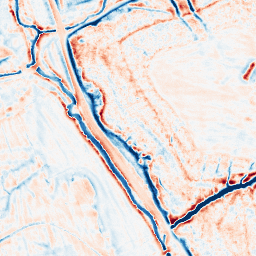
Category: edge_preserving
Decomposition family: bilateral
Decomposition parameters: d: 15
sigma_color: 100
sigma_space: 75
Upsampling method: cubic_catmull_rom
Upsampling parameters: scale: 8
Upsampling scale: 8